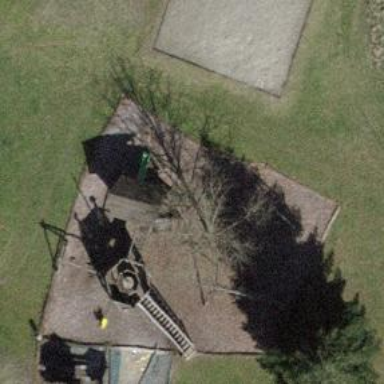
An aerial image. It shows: Playground area for leisure activities on the land.